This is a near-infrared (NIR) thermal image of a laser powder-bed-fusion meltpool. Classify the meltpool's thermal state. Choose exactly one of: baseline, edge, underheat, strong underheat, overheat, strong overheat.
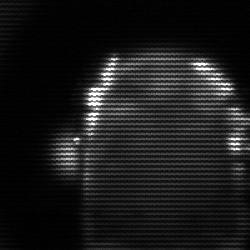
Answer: baseline